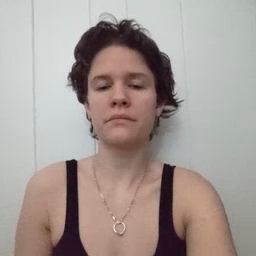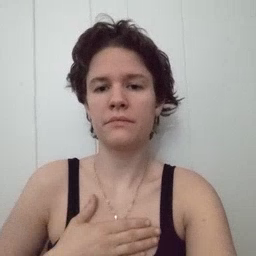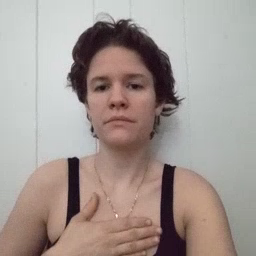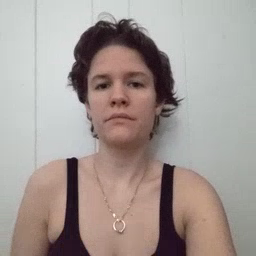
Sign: minemy